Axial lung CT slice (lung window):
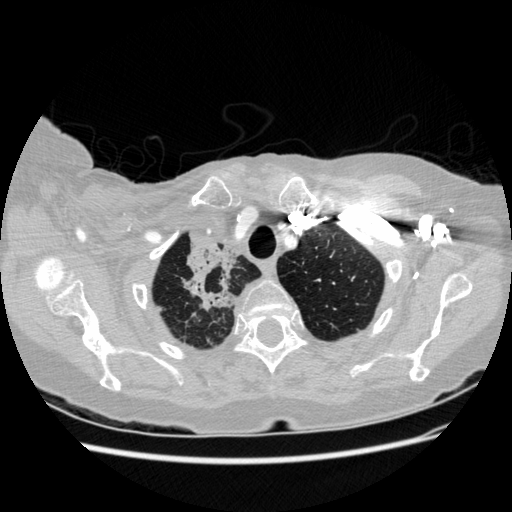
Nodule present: no